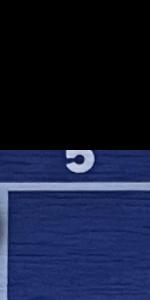
Label: Empty